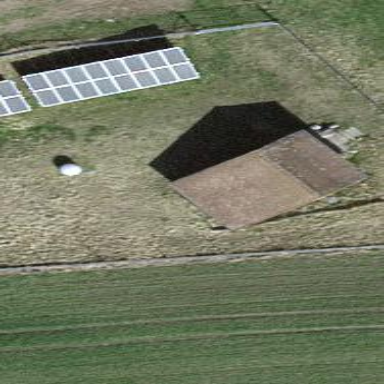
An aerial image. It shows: Shed.